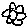
Label: flower